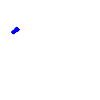
Particle: electron